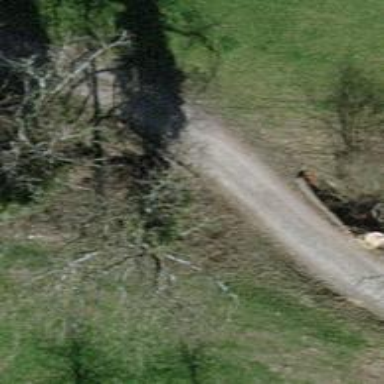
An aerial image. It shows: Culvert tunnel.